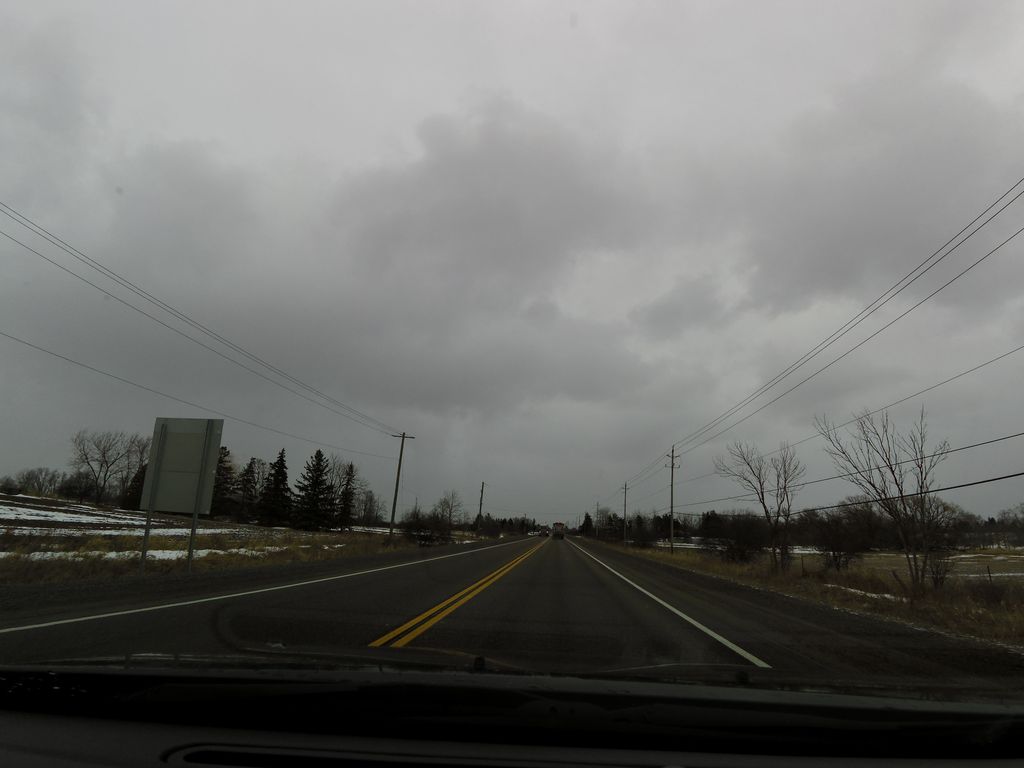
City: hamilton